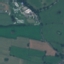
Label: Pasture